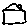
Label: house